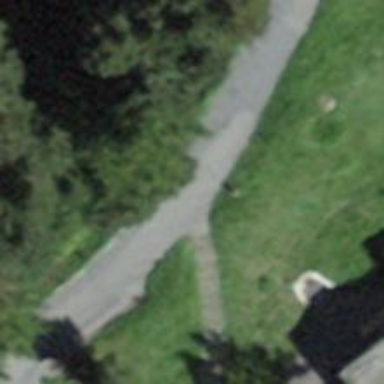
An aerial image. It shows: Road with steps.